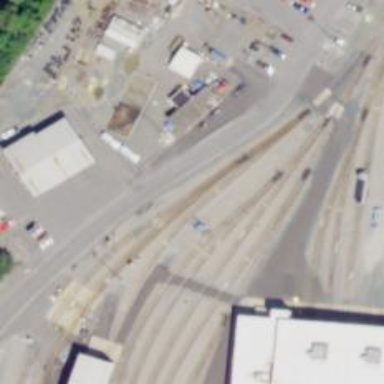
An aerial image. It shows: Railway yard.